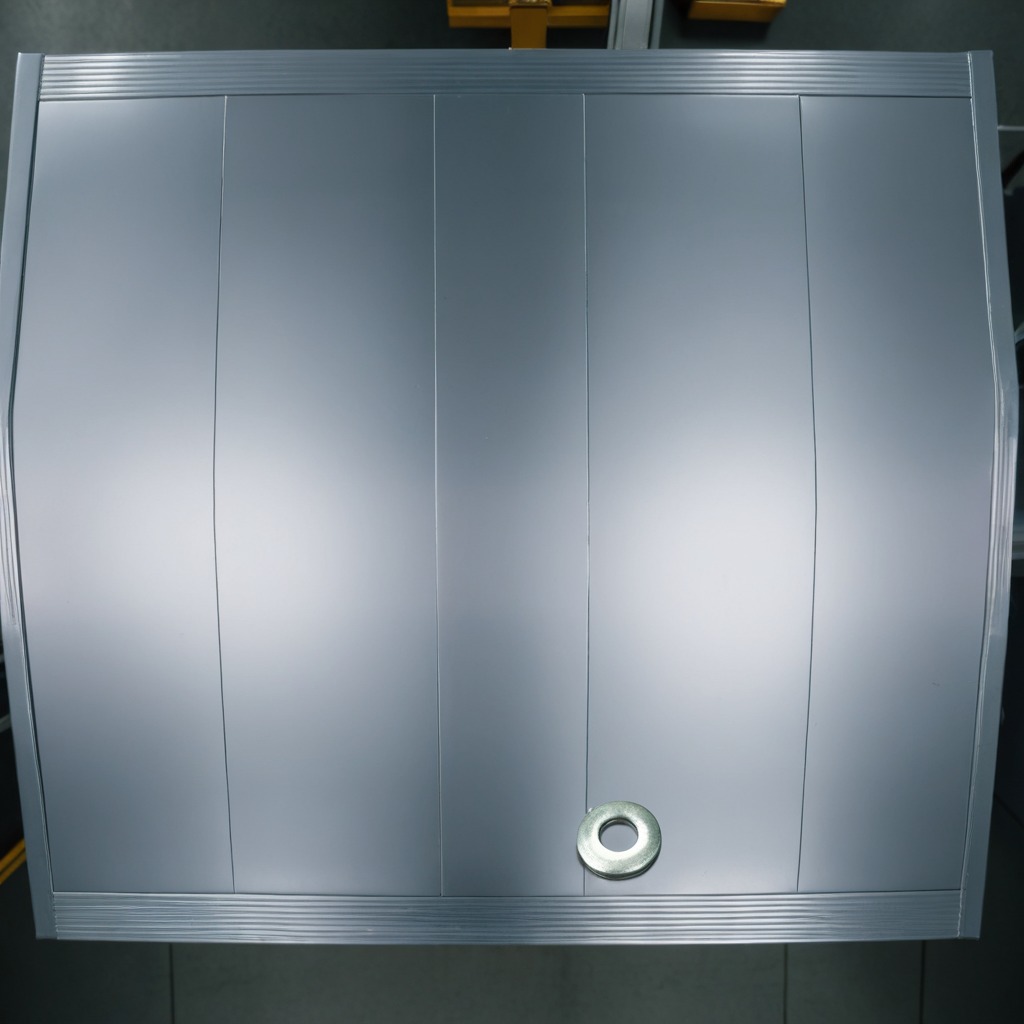
A flat metal washer lies on a toolbox surface in an airplane hangar workshop 8K.